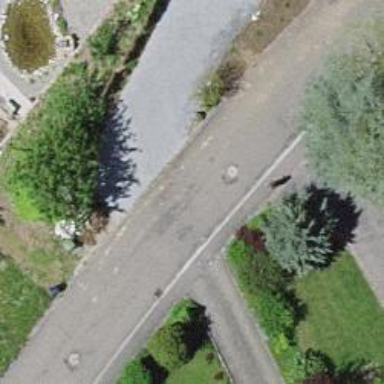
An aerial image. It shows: Residential road.